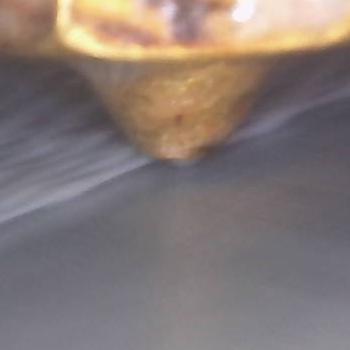
Flow rate: 35%